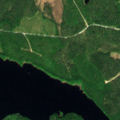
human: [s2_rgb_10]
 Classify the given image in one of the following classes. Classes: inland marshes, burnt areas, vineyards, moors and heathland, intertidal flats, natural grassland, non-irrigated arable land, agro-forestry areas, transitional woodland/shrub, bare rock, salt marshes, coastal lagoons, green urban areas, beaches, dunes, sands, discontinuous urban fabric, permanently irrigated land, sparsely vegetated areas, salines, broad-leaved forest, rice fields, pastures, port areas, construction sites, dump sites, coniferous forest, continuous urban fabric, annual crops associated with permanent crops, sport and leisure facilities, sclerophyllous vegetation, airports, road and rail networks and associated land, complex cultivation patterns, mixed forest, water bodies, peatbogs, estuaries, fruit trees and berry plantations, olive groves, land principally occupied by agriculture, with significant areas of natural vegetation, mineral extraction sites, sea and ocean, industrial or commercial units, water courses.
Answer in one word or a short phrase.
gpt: coniferous forest, mixed forest, transitional woodland/shrub, water bodies